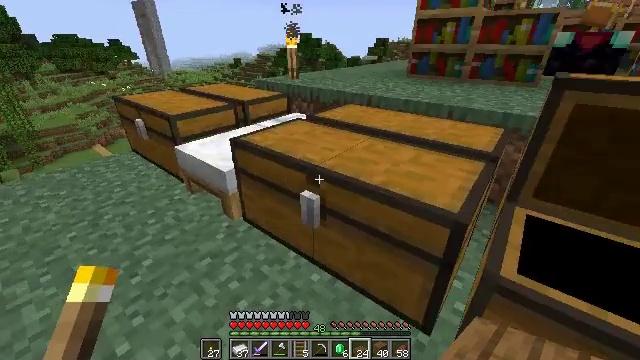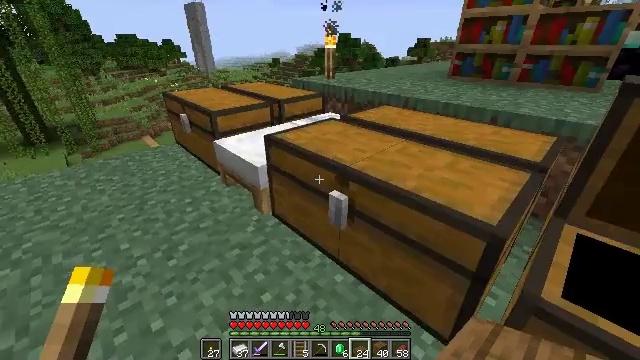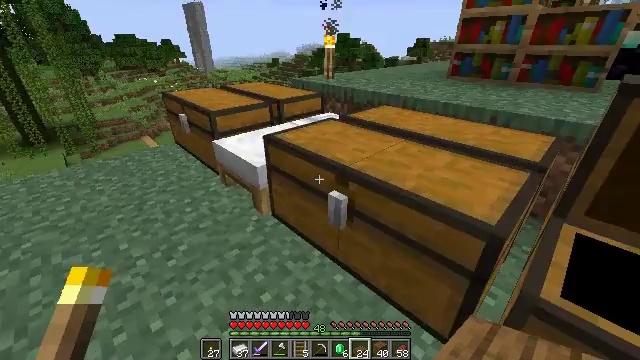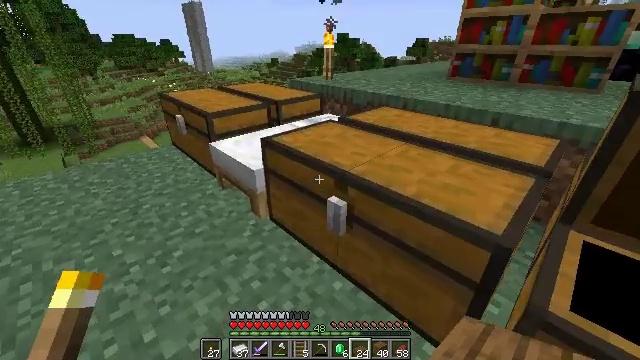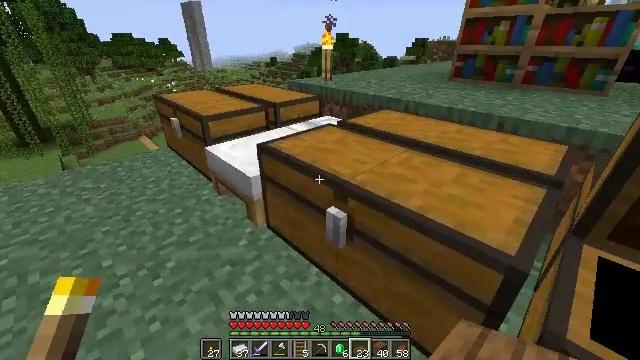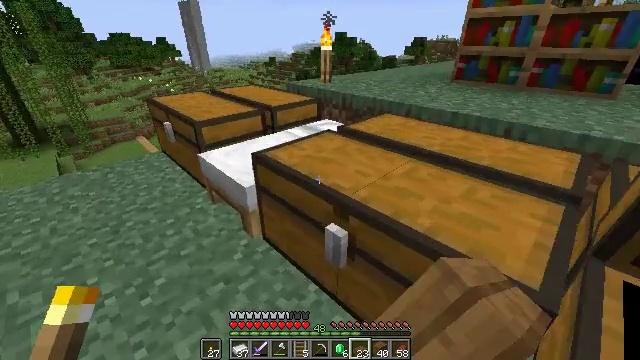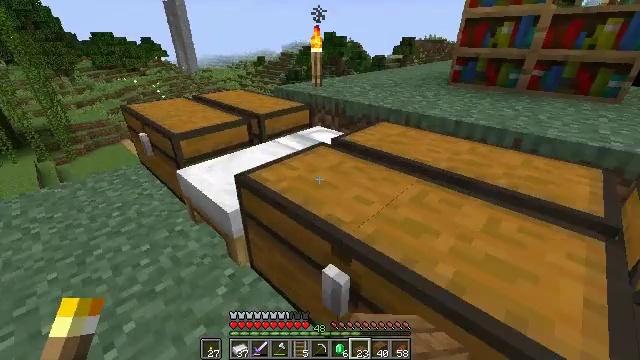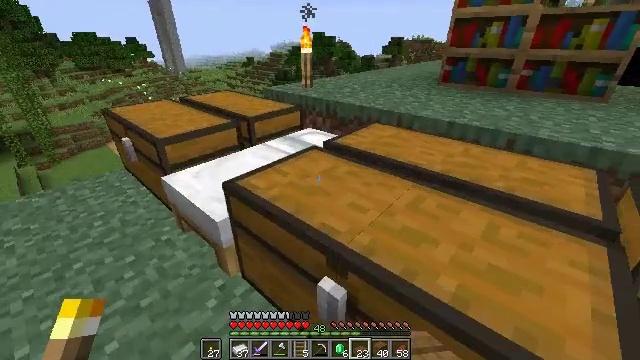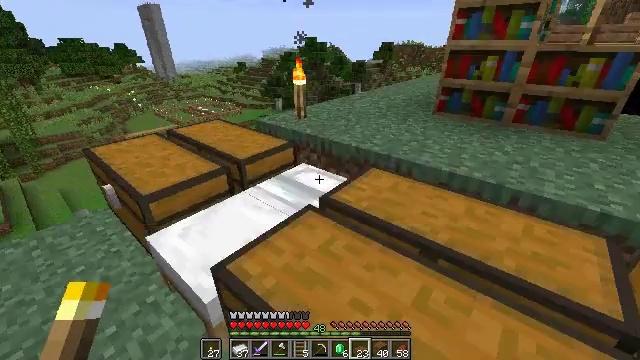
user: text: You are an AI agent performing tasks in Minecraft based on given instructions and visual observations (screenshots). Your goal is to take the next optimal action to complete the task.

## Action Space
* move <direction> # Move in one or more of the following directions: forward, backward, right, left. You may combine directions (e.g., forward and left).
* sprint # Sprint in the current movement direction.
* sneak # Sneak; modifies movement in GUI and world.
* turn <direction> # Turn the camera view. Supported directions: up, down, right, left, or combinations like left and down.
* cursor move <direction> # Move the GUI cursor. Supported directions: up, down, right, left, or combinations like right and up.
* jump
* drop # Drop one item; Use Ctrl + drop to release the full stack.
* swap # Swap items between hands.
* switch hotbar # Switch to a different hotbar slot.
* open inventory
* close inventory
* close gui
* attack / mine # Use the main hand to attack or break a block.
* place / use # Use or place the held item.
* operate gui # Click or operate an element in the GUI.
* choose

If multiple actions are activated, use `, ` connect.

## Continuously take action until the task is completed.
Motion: motion action
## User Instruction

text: Drop a spruce slab.
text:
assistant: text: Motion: turn left
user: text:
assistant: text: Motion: no_op
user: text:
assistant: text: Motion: move forward
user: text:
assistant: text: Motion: move forward, drop
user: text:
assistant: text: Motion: move forward, drop
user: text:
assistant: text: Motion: move forward, turn right
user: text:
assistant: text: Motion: move forward, turn right
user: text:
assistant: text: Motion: move forward, turn right, jump
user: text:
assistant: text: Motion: jump